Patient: sex M, age 47
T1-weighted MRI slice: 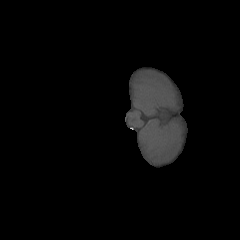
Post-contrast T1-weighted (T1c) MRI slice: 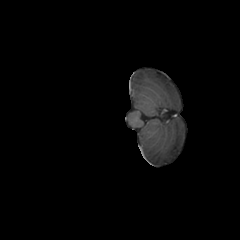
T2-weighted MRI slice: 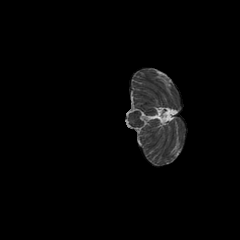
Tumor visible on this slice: no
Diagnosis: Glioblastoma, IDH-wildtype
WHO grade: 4